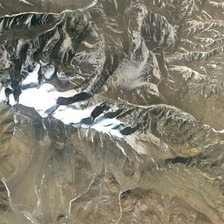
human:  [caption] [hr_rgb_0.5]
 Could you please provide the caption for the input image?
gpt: it is a piece of mountain with snow partly .

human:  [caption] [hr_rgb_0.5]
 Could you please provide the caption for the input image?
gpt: it is a piece of mountain with snow partly .

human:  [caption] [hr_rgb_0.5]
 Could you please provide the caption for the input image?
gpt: it is a piece of mountain with snow partly .

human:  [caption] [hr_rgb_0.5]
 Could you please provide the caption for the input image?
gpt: it is a piece of mountain with snow partly .

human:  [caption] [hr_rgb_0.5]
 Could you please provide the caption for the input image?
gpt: it is a piece of mountain with snow partly .